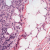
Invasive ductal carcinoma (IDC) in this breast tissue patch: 1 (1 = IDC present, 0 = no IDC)